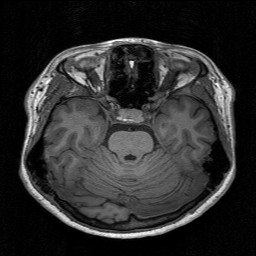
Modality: T1w
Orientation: coronal
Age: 23
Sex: female
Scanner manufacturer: siemens
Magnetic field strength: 3 T
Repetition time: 1.9 s
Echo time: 0.00226 s